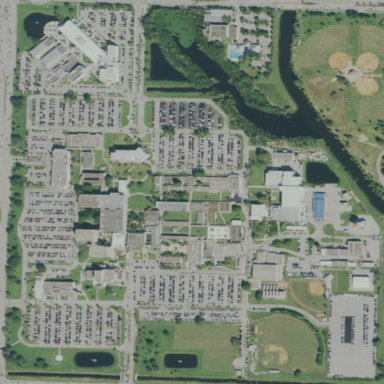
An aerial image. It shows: College.